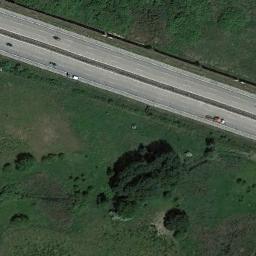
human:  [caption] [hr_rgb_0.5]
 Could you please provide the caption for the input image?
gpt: There are large green forests around the freeway and there are several cars on the freeway .

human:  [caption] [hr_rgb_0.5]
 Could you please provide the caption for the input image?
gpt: A straight freeway goes through the lawn with some trees and some cars are driving on the freeway .

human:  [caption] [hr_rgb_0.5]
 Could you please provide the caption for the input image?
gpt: The freeway goes through the grass with some trees .

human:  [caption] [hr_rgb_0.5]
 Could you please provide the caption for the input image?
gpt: There are few cars on the motorway .

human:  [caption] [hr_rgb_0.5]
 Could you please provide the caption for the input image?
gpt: There are green lawns beside the freeway .